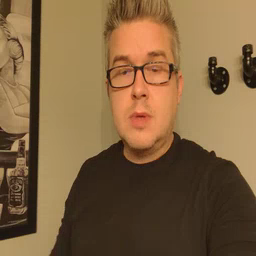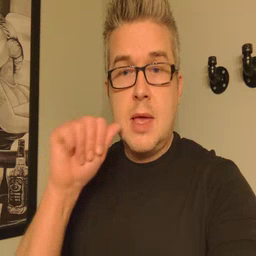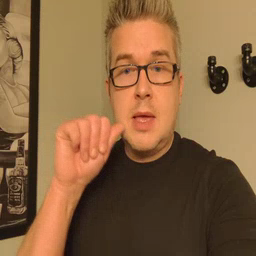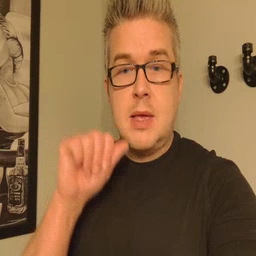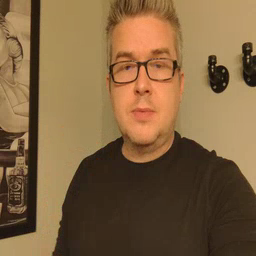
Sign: aunt